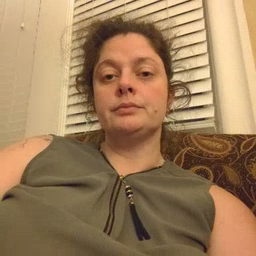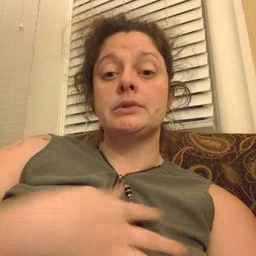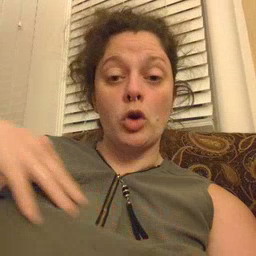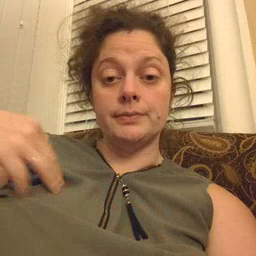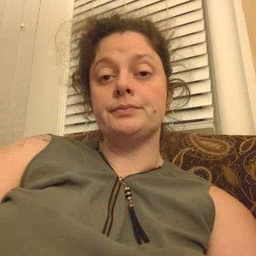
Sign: zebra